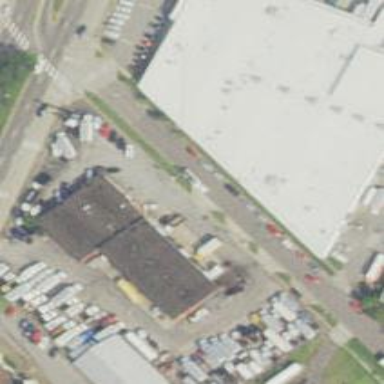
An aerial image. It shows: Commercial building.